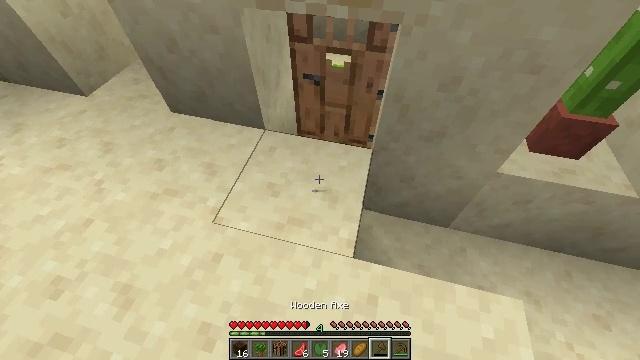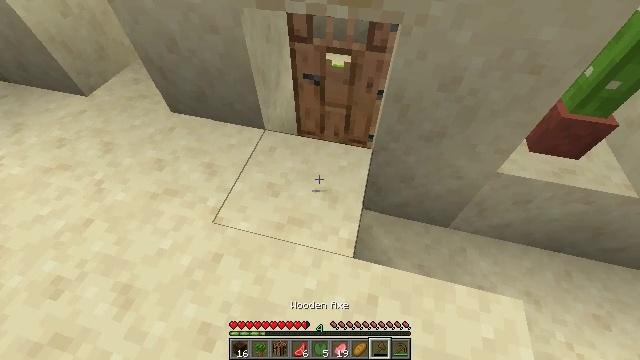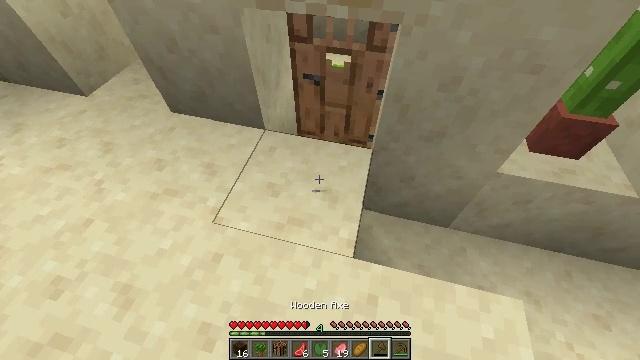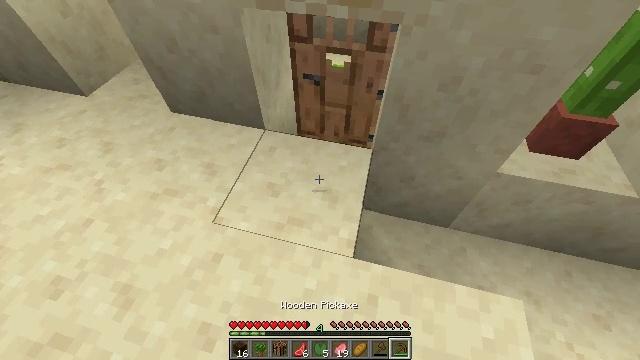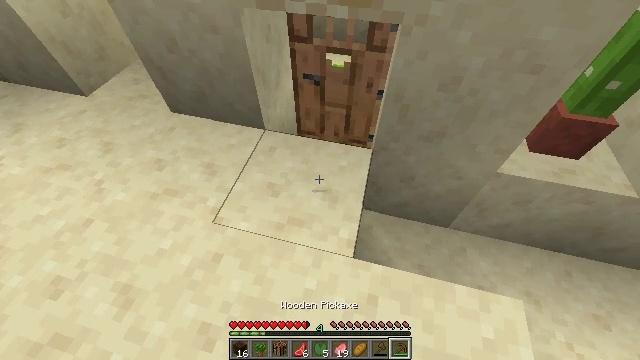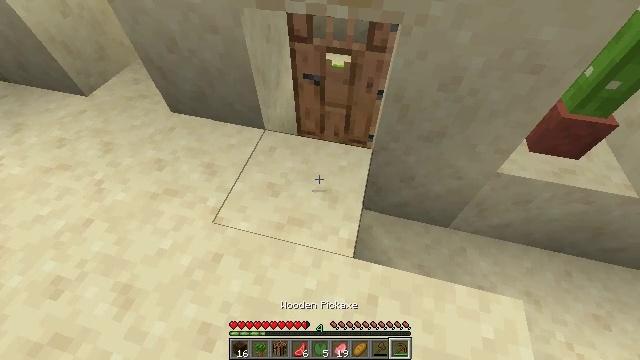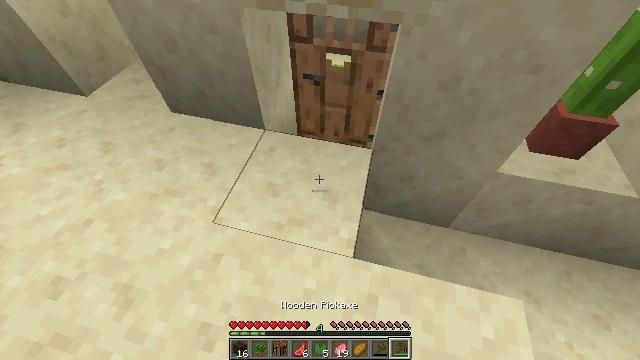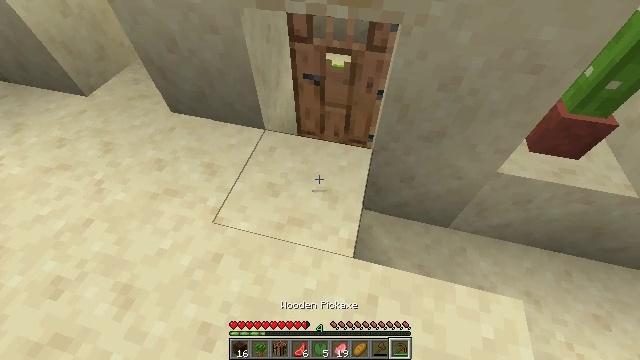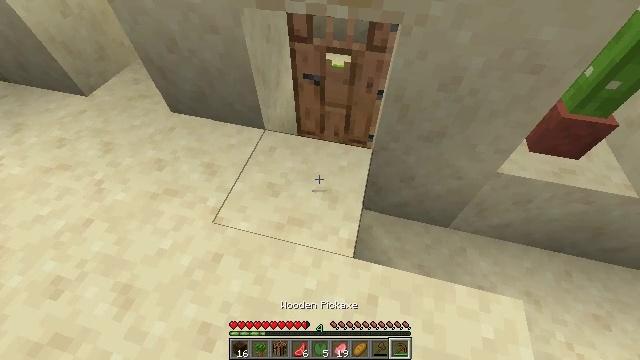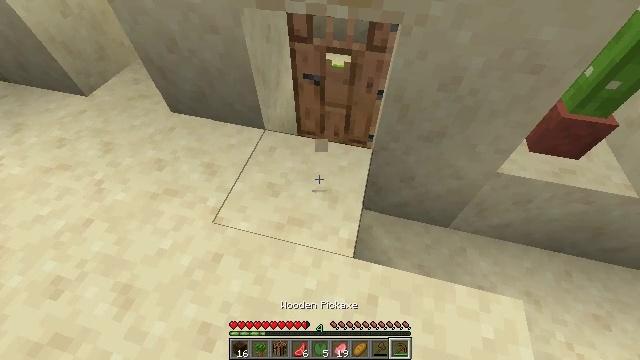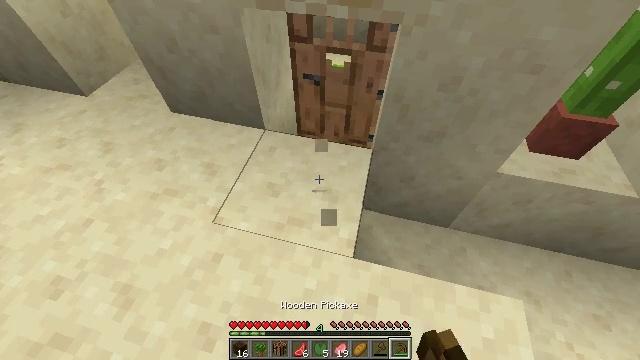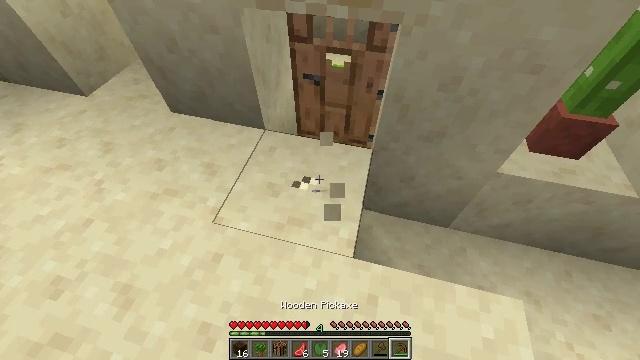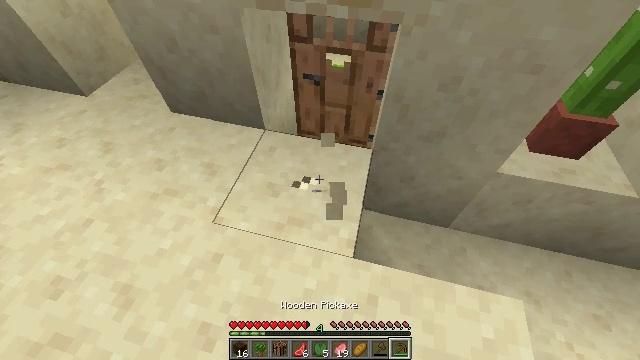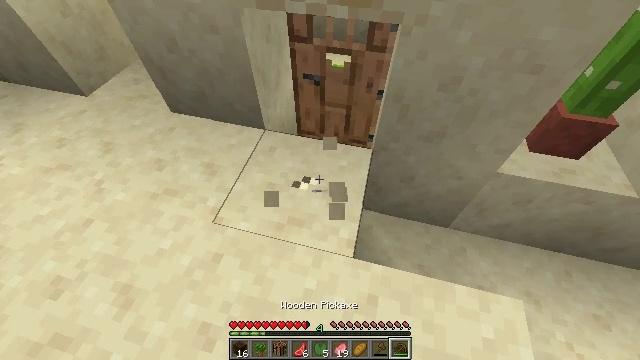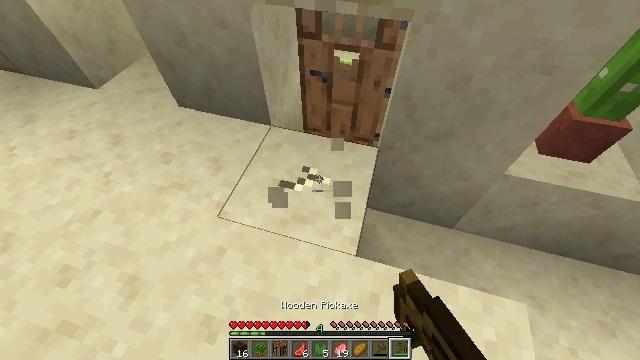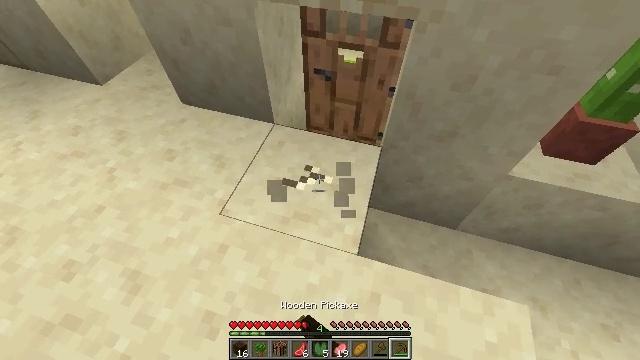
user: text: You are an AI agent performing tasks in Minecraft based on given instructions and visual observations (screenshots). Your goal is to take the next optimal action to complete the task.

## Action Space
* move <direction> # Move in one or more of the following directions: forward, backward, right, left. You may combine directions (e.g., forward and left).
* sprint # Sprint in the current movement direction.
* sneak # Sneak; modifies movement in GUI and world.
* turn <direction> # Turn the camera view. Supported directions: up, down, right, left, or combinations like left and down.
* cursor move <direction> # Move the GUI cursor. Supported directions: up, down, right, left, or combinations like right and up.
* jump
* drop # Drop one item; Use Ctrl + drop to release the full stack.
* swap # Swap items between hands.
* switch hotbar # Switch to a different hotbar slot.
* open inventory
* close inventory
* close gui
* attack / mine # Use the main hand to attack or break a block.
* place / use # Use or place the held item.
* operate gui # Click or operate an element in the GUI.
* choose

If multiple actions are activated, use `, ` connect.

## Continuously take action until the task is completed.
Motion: motion action
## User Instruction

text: Extract smooth sandstone from its location.
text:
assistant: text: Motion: no_op
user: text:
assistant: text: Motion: no_op
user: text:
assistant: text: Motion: no_op
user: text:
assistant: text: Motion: no_op
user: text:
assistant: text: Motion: no_op
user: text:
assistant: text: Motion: no_op
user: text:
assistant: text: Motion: no_op
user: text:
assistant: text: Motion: no_op
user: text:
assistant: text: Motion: attack / mine
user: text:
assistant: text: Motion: attack / mine
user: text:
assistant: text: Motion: attack / mine
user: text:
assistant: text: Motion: attack / mine
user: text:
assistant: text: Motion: attack / mine
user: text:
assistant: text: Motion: turn left, attack / mine
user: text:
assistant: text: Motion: attack / mine
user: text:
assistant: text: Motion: attack / mine
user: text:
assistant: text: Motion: attack / mine
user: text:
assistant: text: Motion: attack / mine
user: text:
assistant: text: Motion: attack / mine
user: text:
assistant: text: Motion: attack / mine
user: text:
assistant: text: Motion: attack / mine
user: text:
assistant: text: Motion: attack / mine
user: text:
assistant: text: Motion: attack / mine
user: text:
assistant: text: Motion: attack / mine
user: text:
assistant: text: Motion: attack / mine
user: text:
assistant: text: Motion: attack / mine
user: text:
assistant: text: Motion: attack / mine
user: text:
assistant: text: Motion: attack / mine
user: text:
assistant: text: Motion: attack / mine
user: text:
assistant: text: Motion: attack / mine